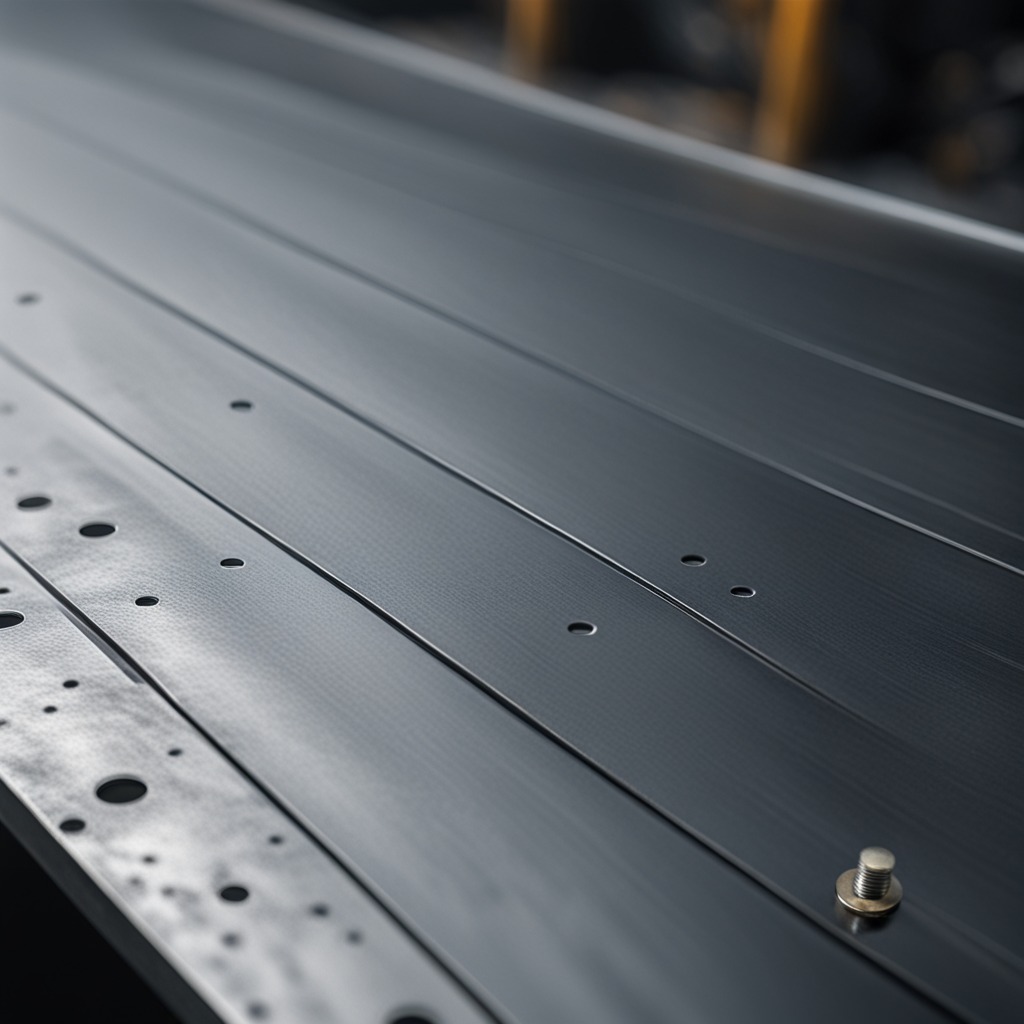
A metal screw is lying on the cold steel table in a mining workshop.